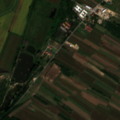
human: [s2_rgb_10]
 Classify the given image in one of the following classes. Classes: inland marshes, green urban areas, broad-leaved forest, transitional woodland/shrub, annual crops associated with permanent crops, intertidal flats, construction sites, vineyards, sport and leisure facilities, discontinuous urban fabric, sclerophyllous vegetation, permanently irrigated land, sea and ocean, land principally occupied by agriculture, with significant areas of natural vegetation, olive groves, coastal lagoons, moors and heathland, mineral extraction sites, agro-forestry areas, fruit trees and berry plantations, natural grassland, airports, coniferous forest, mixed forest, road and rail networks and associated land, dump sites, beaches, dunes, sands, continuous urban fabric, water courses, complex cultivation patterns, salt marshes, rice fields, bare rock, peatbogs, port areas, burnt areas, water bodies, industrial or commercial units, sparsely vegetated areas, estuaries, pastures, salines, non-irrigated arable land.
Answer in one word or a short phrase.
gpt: discontinuous urban fabric, non-irrigated arable land, complex cultivation patterns, transitional woodland/shrub